Question: I'm currently attempting to scrape the site <URL> with scrapy.
In this project I'm attempting to extract the url of the main image loaded in each of the product pages e.g.:
<URL>
However each picture is loaded with an image request on the website and so I can't simply xpath to locate the image url. How do I extract the image urls using scrapy?
Here's a screenshot of the requests I see in my chrome developer tools:

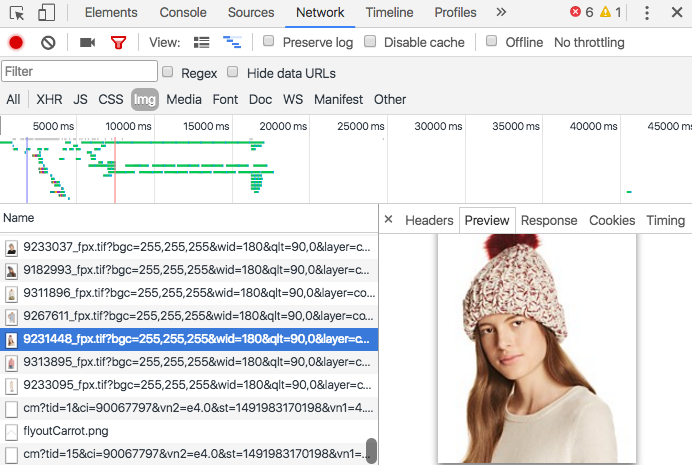
Answer: It's quite common for e-commerce websites to store some json data in html body and then have the user's browser unpack it into a full page.
For this particular page if you copy the image url and search about in page source you can see all of the product data stored in:
'''
<script id="pdp_data" type="application/json">some_json</script>
'''
You can grab this data with scrapy and decode json to python dictionary:
'''
data = response.xpath("//script[@id='pdp_data']/text()").extract_first()
import json
data = json.loads(data)
# then you can parse the data
data['product']['imageSource']
# '8/optimized/9216988_fpx.tif'
'''